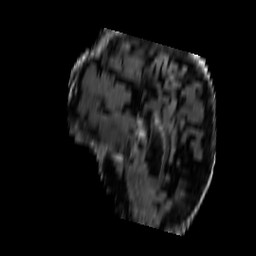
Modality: FLAIR
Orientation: sagittal
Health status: ill
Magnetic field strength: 3 T